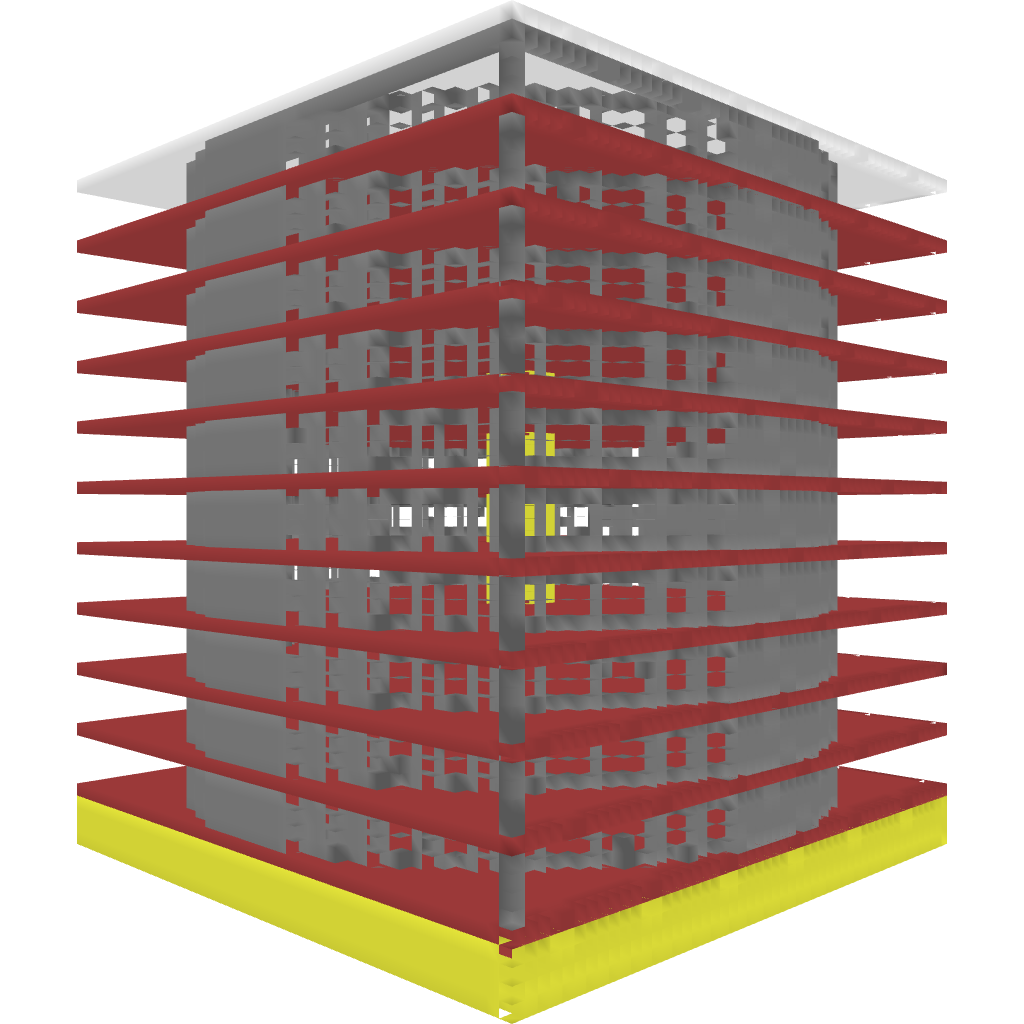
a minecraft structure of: Super Spleef arena good quality